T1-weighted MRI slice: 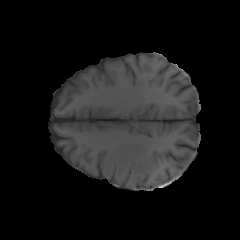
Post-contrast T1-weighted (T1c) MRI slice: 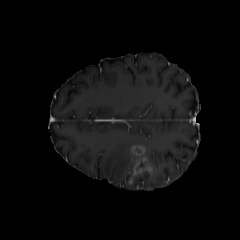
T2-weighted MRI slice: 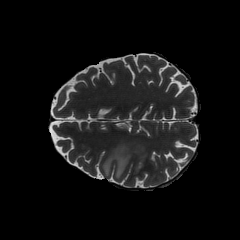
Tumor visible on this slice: yes